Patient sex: M
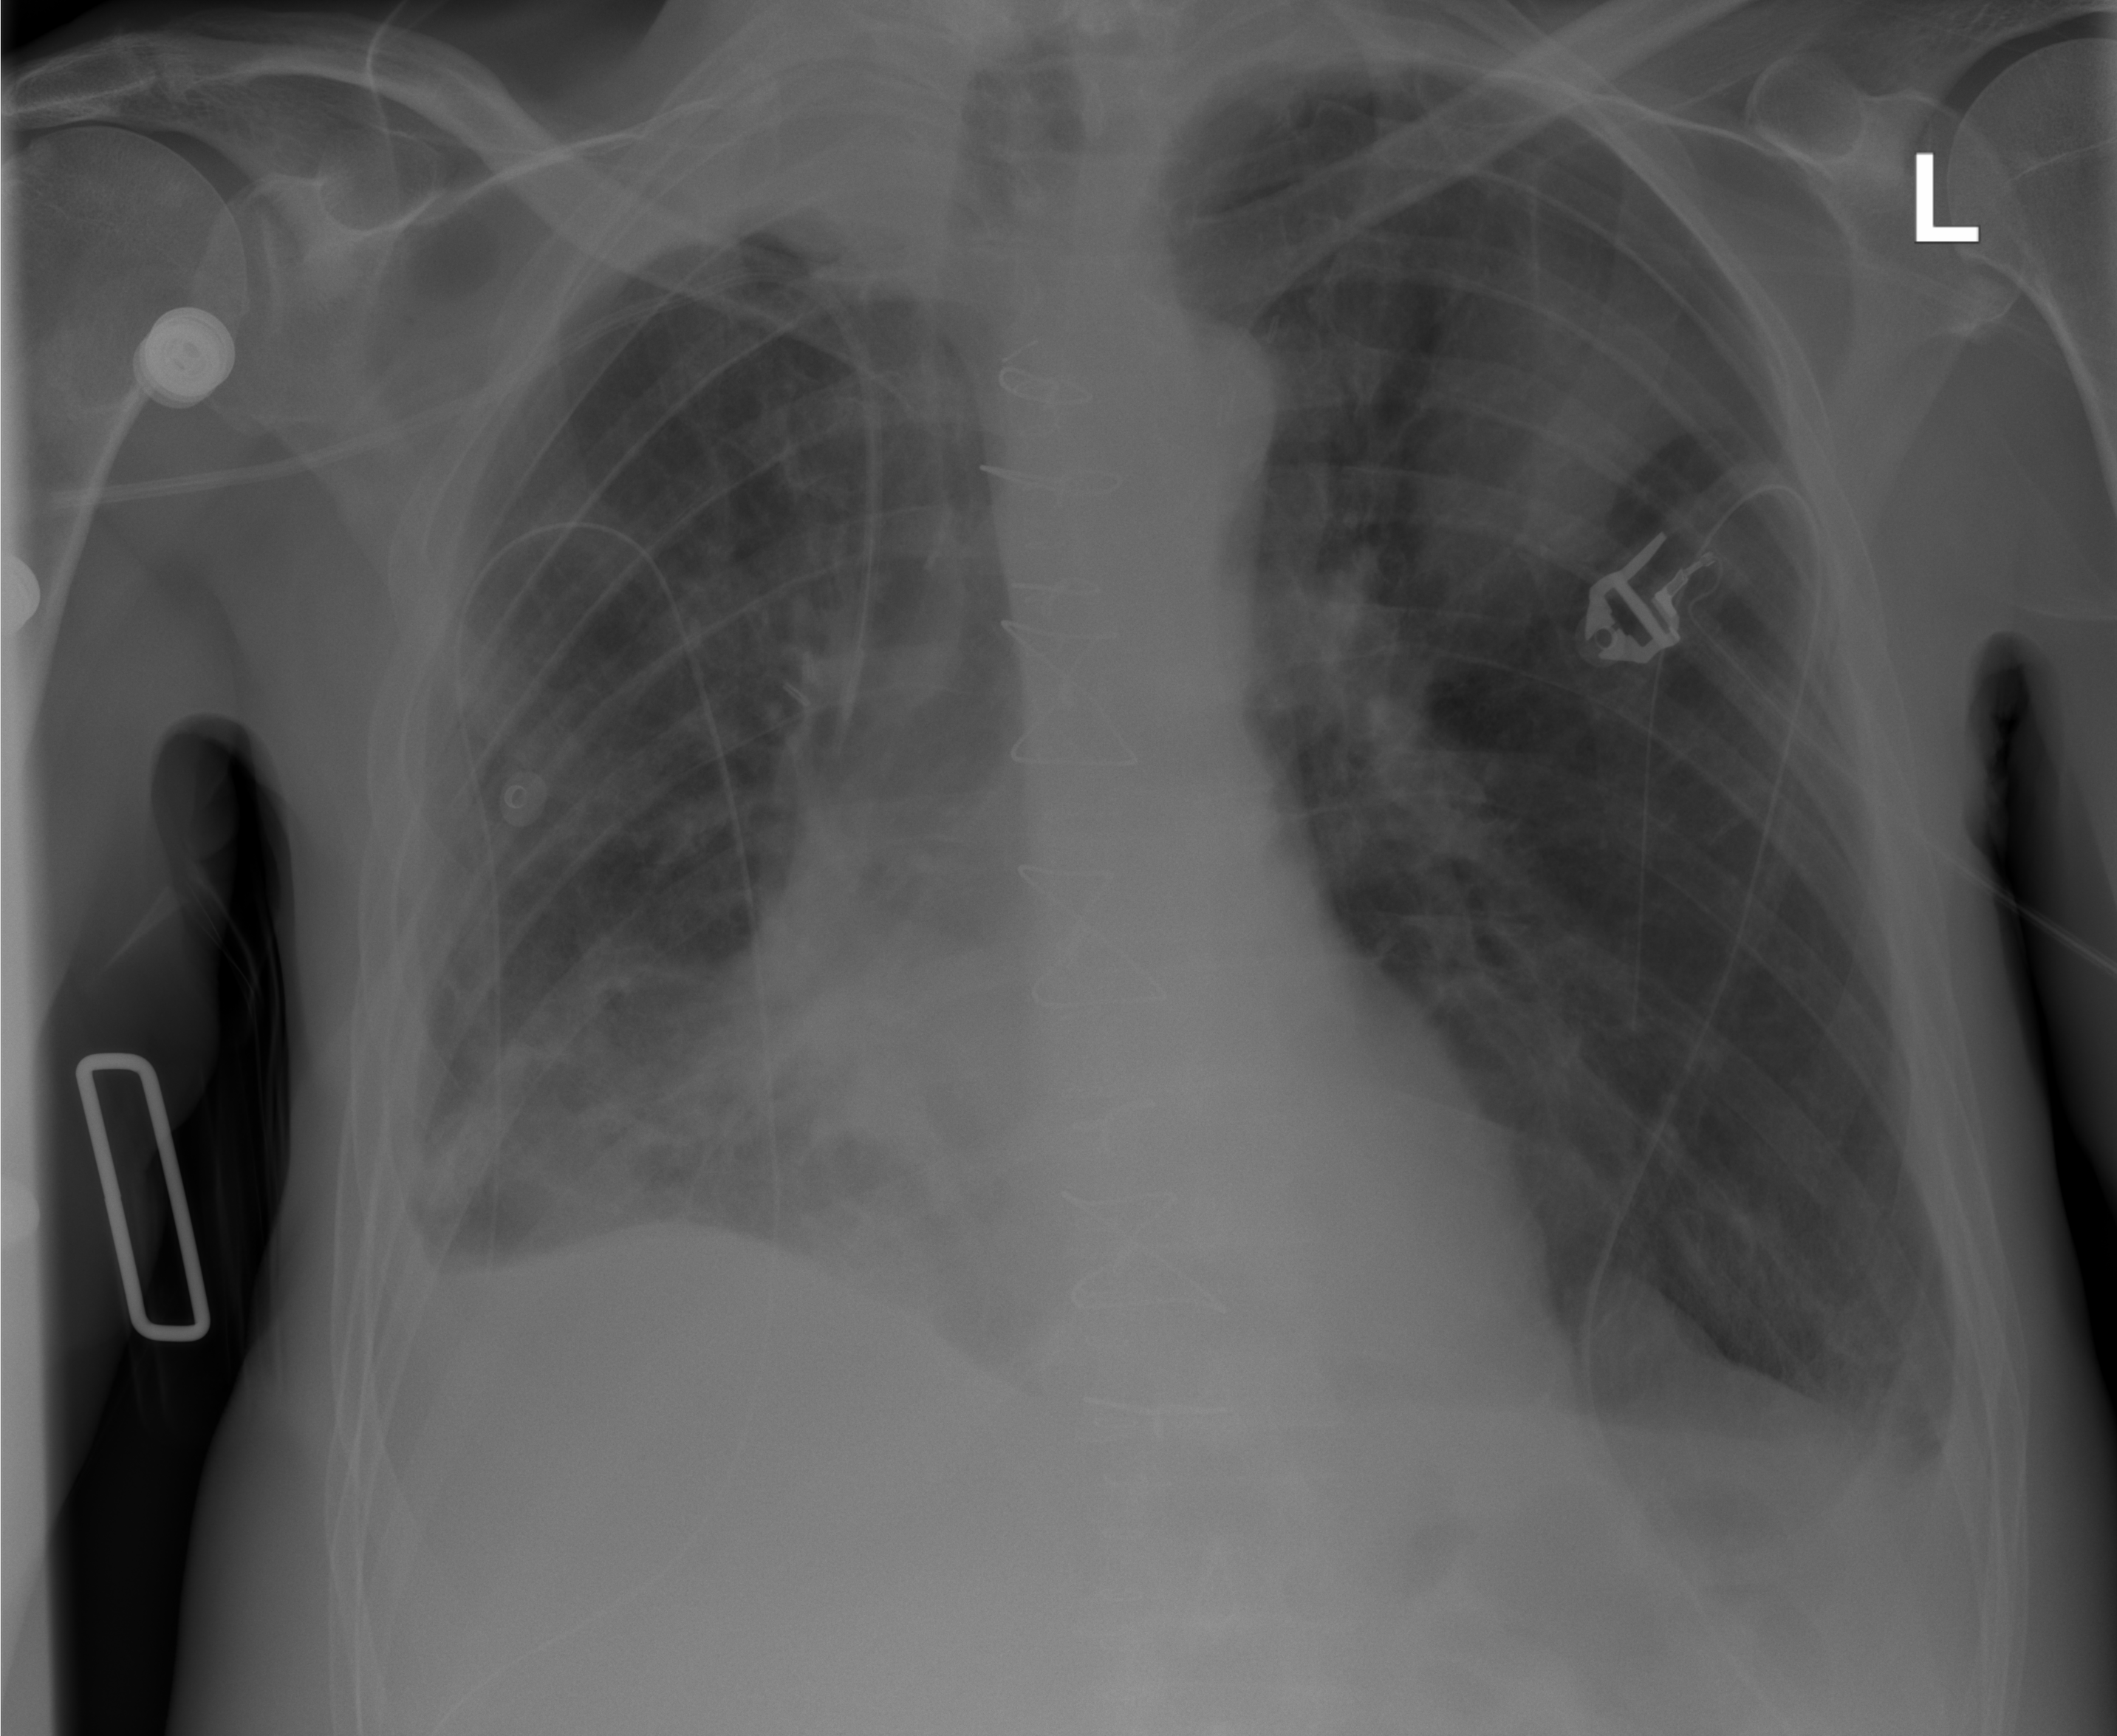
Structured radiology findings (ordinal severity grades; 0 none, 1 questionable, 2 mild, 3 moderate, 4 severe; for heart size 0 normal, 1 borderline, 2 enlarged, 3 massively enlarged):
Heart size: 0
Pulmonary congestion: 2
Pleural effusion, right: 3
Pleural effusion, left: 2
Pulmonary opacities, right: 2
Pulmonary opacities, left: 0
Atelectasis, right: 3
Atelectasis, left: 2